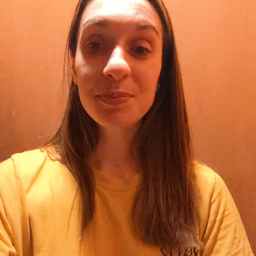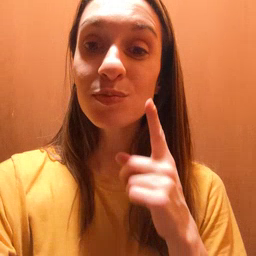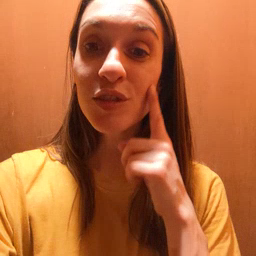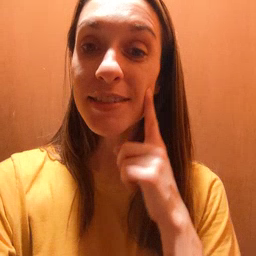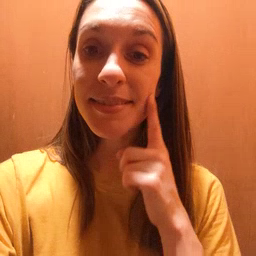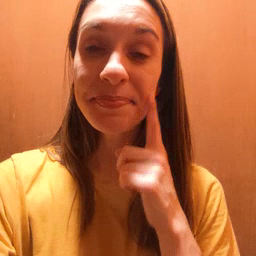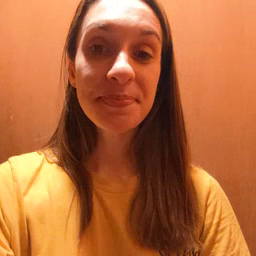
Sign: cheek